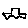
Label: car